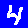
Digit: 4